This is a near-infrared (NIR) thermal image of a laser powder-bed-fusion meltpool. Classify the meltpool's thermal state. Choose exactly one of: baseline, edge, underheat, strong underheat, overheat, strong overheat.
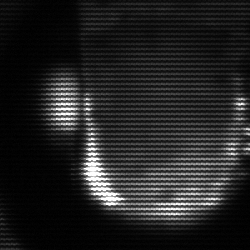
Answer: baseline